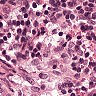
Metastatic tissue present: no